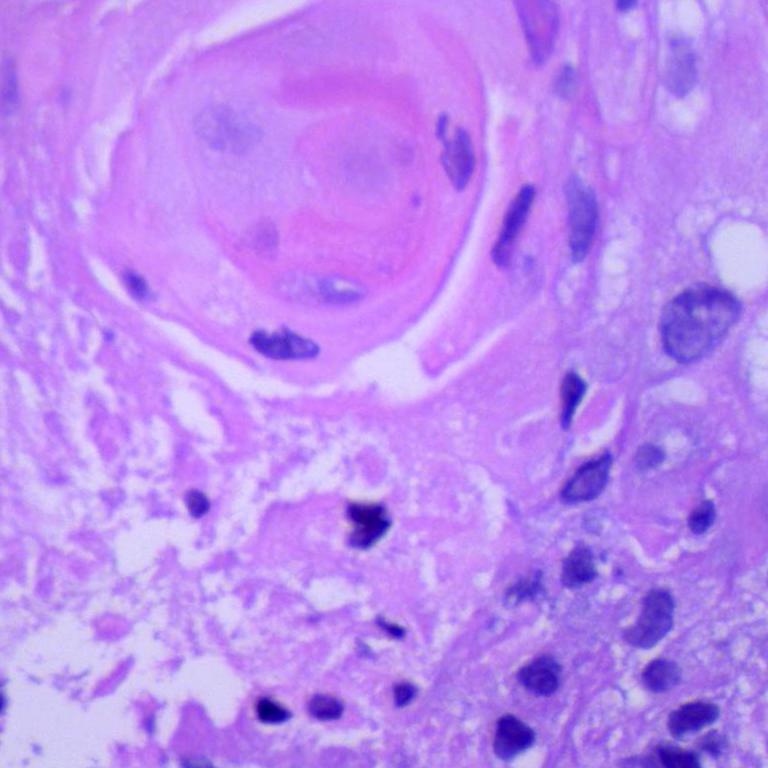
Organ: lung
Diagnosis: squamous carcinomas